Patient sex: M
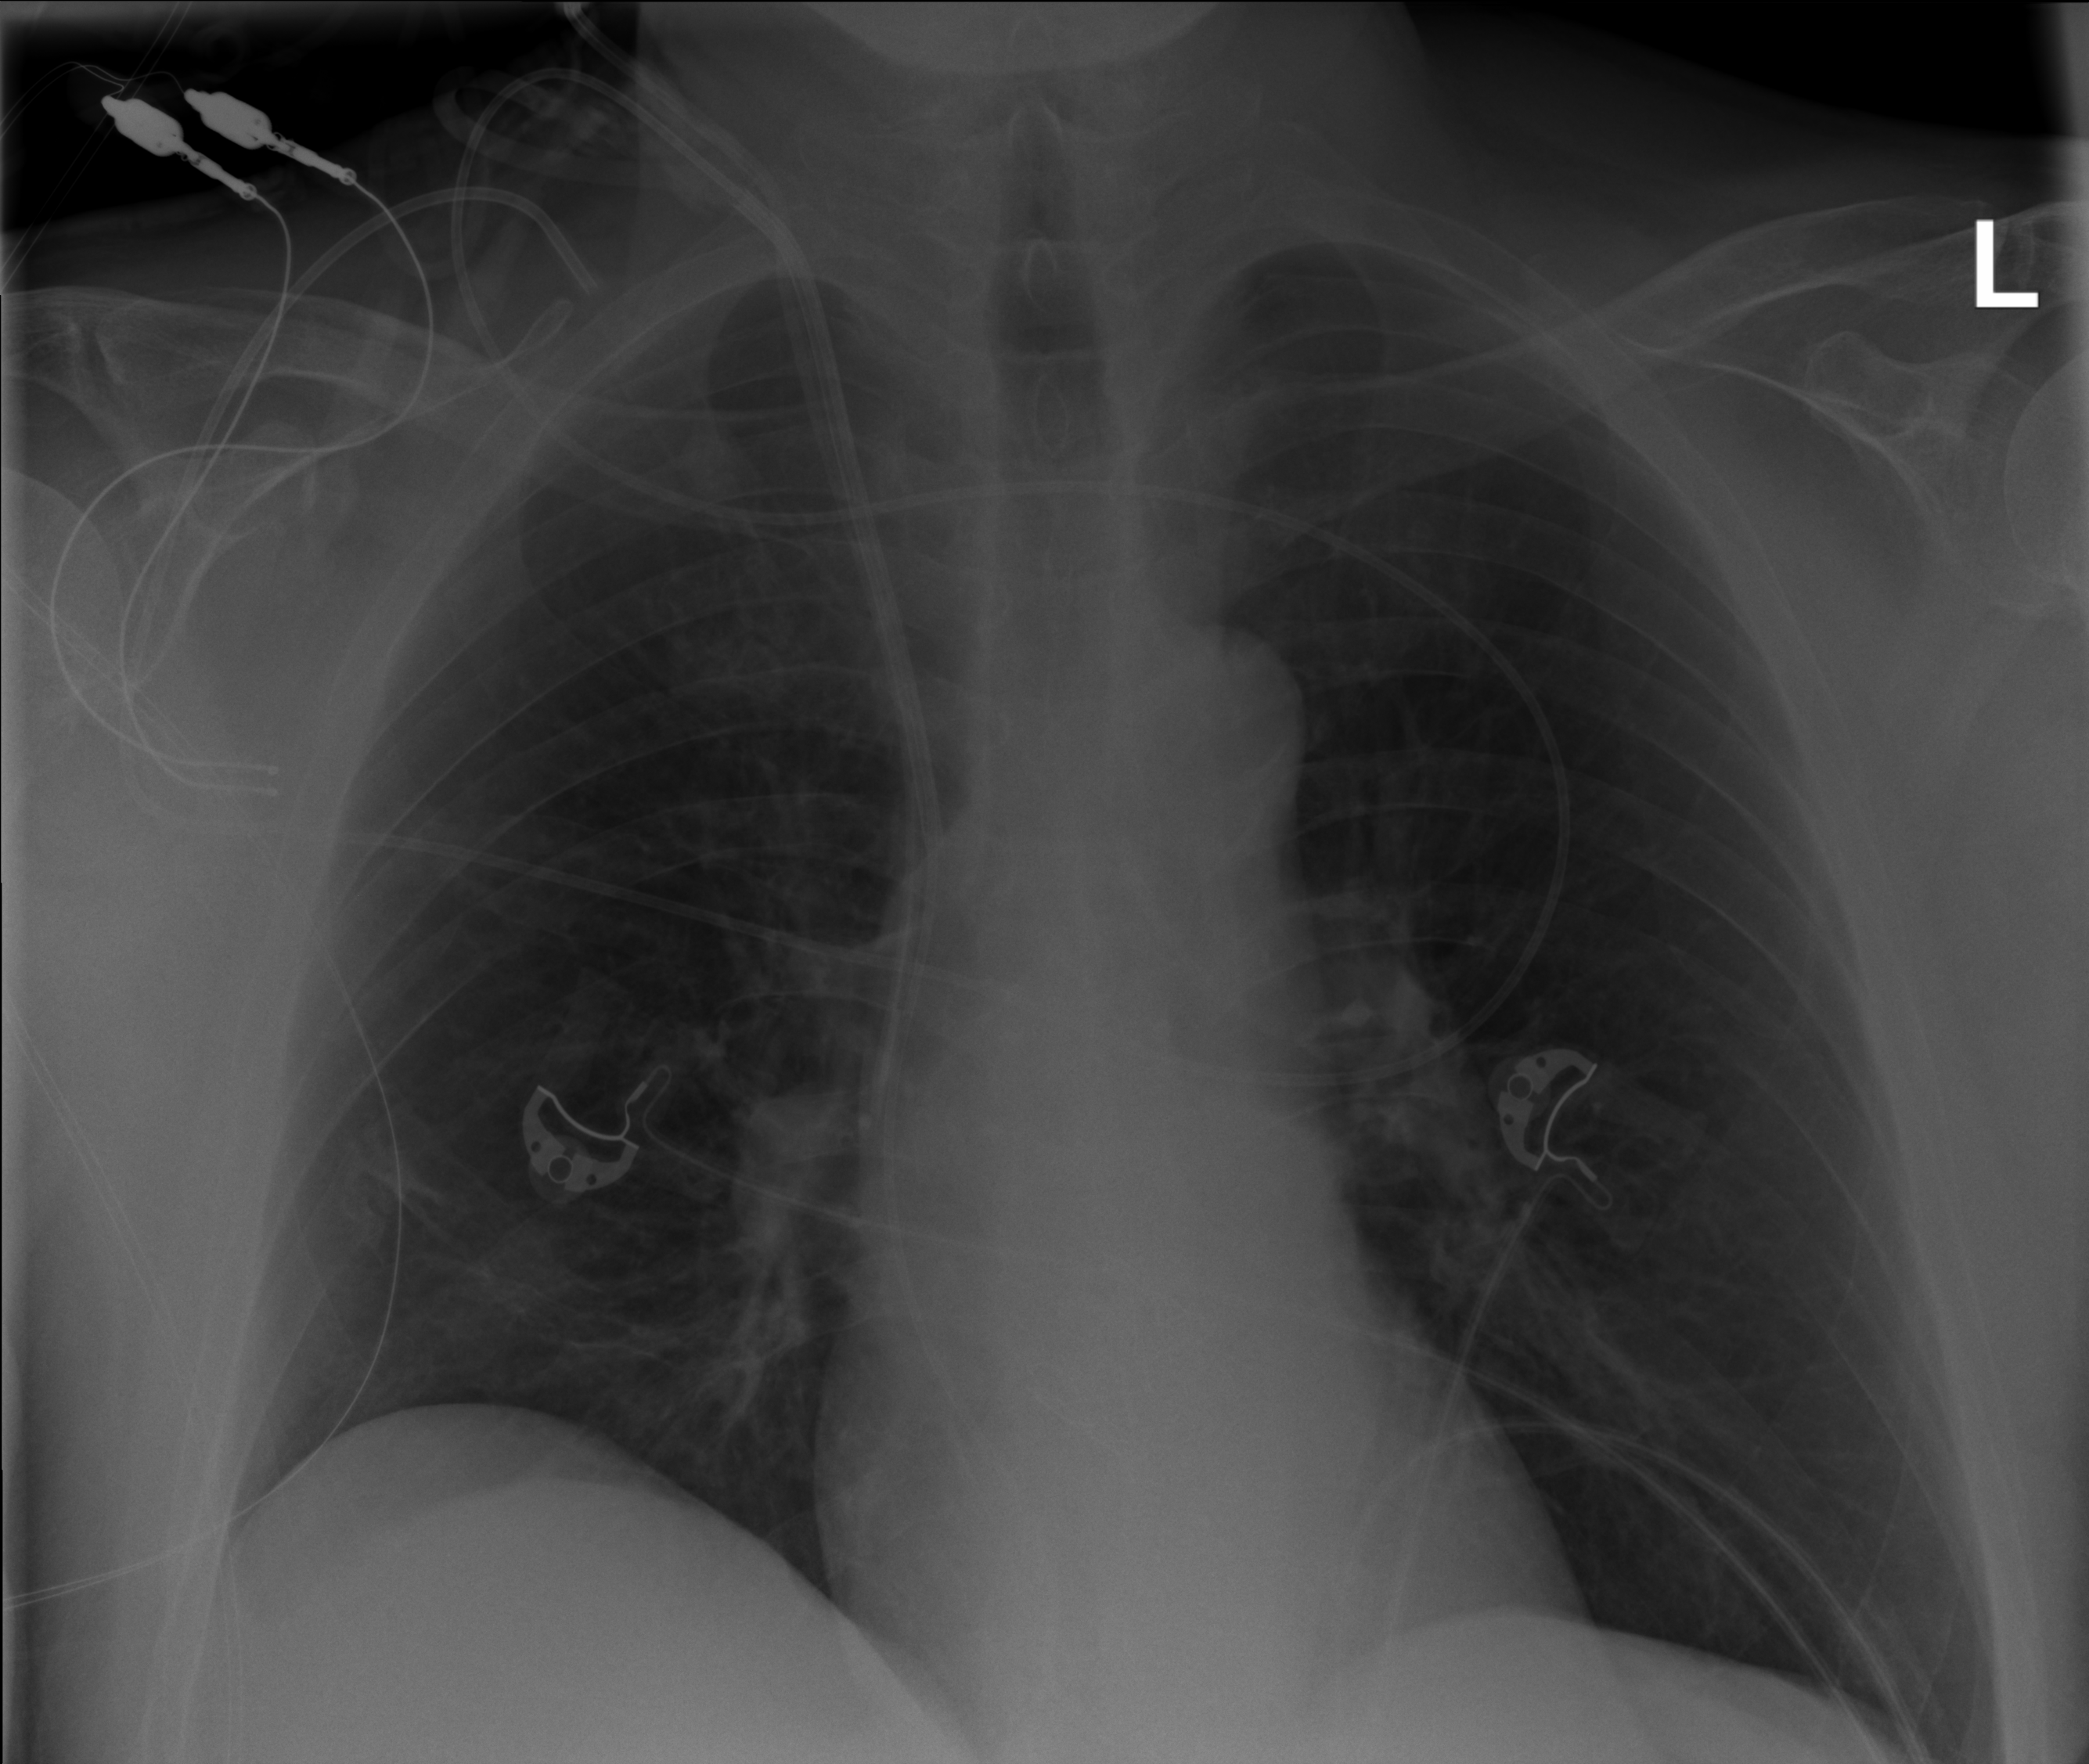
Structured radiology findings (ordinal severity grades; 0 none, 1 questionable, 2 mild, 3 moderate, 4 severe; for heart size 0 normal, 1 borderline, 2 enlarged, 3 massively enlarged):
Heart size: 0
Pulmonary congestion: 0
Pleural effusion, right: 0
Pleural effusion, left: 0
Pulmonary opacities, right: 0
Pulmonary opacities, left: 0
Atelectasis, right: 2
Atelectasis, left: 0